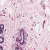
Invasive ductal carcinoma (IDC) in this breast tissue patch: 0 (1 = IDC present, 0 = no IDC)